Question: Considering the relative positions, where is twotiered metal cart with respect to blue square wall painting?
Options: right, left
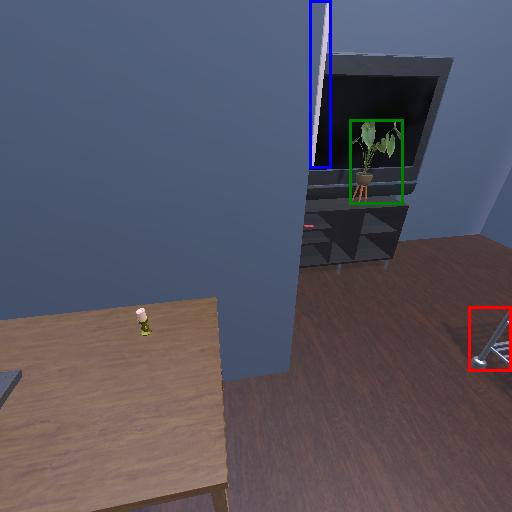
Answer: right